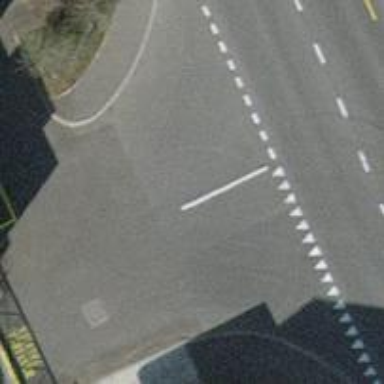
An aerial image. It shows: Parking entrance.